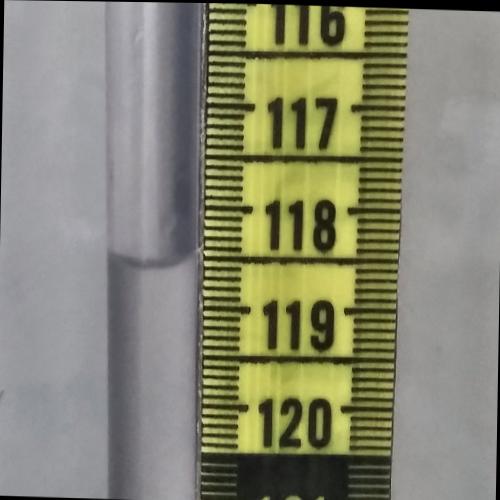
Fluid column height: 118.6 cm